Question: I am on a journey to deploy my first next app on firebase.... what a headache?! Somehow I managed to deploy it but now I am facing a bunch of issues.
I have styled my components with bootstrap and sass and I am fetching my images and data from an url/public api.
The page load with all the data but no styling and no pictures displayed. When I check the console there are a few errors related to some get requests that get 404 responses. Checking the network tab it shows that my css files have not loaded as well as some scripts.
I don't know what part of code to share as I just don't know what is wrong. I have added some screenshot of related issues, I hope this helps.
Can someone tell me what I should do?
thanks Leo [][css]
'''
{
"hosting": {
"public": "public",
"ignore": [
"firebase.json",
"**/.*",
"**/node_modules/**"
]
}
}
'''
package.json
'''
{
"name": "crypto-react",
"private": true,
"scripts": {
"dev": "next dev",
"build": "next build",
"start": "next start",
"lint": "next lint"
},
"dependencies": {
"axios": "^0.24.0",
"bootstrap": "^5.1.3",
"export": "^0.1.337",
"next": "^12.0.4-canary.4",
"next-compose-plugins": "^2.2.1",
"next-optimized-images": "^2.6.2",
"react": "17.0.2",
"react-dom": "17.0.2",
"react-icons": "^4.3.1",
"sharp": "^0.29.2"
},
"devDependencies": {
"eslint": "7.32.0",
"eslint-config-next": "12.0.3"
}
}
'''
next.config.js
'''
const webpack = require('webpack');
const path = require('path');
//const withPlugins = require('next-compose-plugins');
//const optimizedImages = require('next-optimized-images');
module.exports = {
distDir: 'build',
images: {
domains: ['assets.coingecko.com'],
loader: 'custom',
path: 'https://assets.coingecko.com/',
},
reactStrictMode: true,
entry: './src/index.js',
sassOptions: {
includePaths: [path.join(__dirname, 'styles')],
},
module: {
rules: [
//...
{
test: /\.(png|jp(e*)g|svg|gif)$/,
use: [
{
loader: 'file-loader',
options: {
name: 'images/[hash]-[name].[ext]',
},
},
],
},
],
},
//...
}
'''
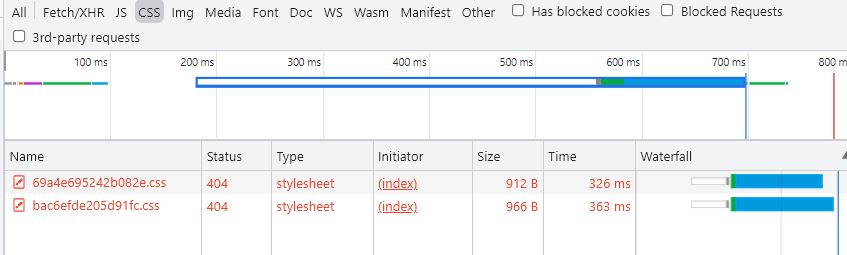
Answer: '''
const webpack = require('webpack');
const path = require('path');
//const withPlugins = require('next-compose-plugins');
//const optimizedImages = require('next-optimized-images');
const withImages = require('next-images')
module.exports = withImages( {
images: {
domains: ['assets.coingecko.com', 'mywebsite.whatever.com'],
// loader: 'imgix',
// path: 'https://assets.coingecko.com/',
},
reactStrictMode: true,
entry: './src/index.js',
sassOptions: {
includePaths: [path.join(__dirname, 'styles')],
},
module: {
rules: [
//...
{
test: /\.(png|jp(e*)g|svg|gif)$/,
use: [
{
loader: 'file-loader',
options: {
name: 'images/[hash]-[name].[ext]',
},
},
],
},
],
},
//...
}
)
'''
on the server.js uncomment images as follow
'''
const { https } = require('firebase-functions');
const { default: next } = require('next');
const isDev = process.env.NODE_ENV !== 'production';
const server = next({
dev: isDev,
//location of .next generated after running -> yarn build
conf: { distDir: '.next' },
//images :{ domain :['assets.coingecko.com'],}
});
const nextjsHandle = server.getRequestHandler();
exports.nextServer = https.onRequest((req, res) => {
return server.prepare()
.then(() => {
return nextjsHandle(req, res)
});
});
'''
then add a custom loader to my image as follow on the component this supposed to render them
'''
const myLoader = ({ src, width, quality }) => {
return '${src}?w=${width}&q=${quality || 75}'
}
<Image
loader={myLoader}
className="mr-3"
src=
alt="crypto"
height={30}
width={30}
/>
'''
And that it :).
Thank you all for your help. I hope this will someone in the future. :)